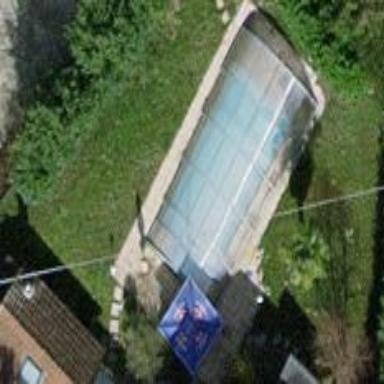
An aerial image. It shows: Swimming pool located in leisure land.